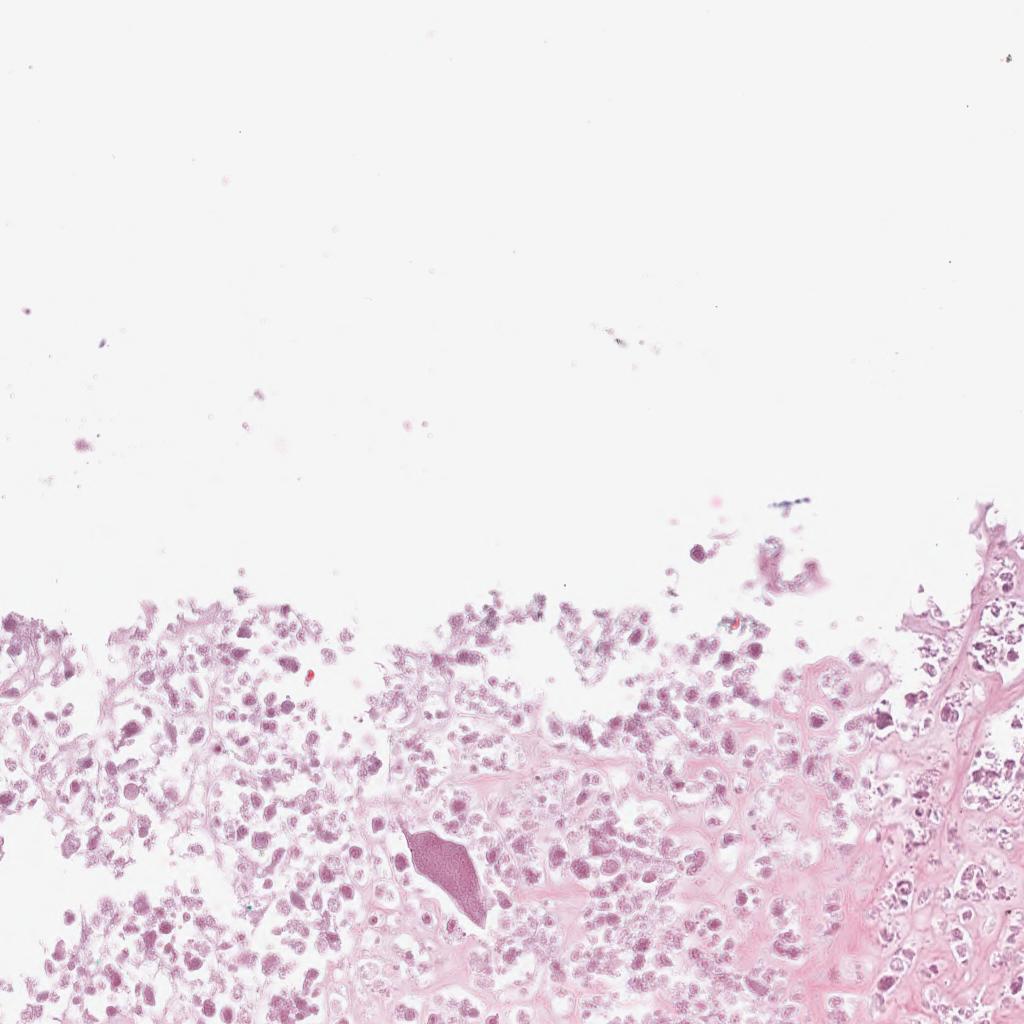
Label: Non-Viable-Tumor